Contrast-enhanced CT slice 41 of 79
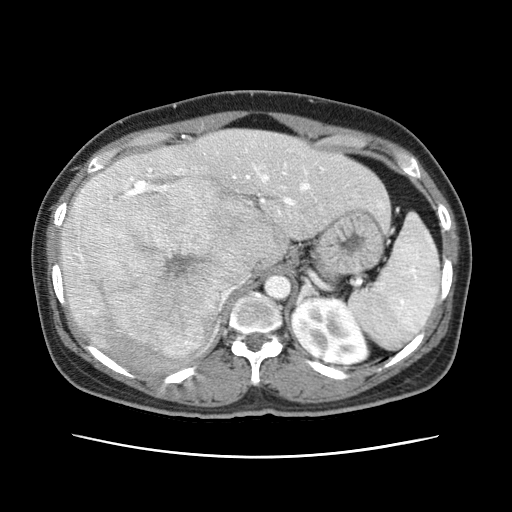
Segmented voxel counts for this case:
Liver: 917343 voxels
Tumor mass: 1050993 voxels
Portal vein: 17832 voxels
Abdominal aorta: 35204 voxels